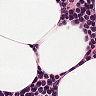
Metastatic tissue present: no